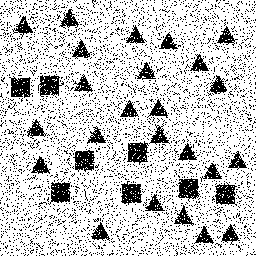
Squares: 8
Triangles: 24
Stars: 0
Total shapes: 32